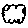
Label: cloud